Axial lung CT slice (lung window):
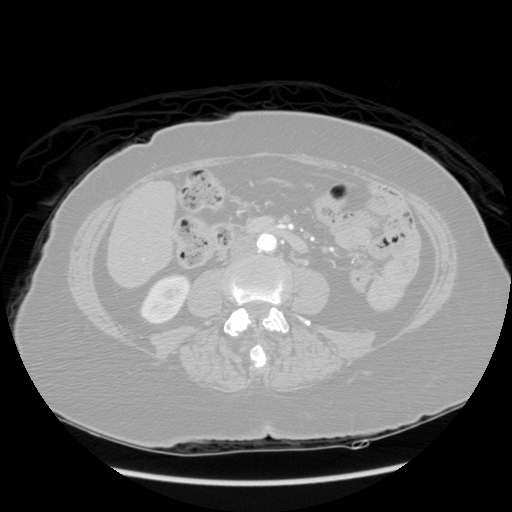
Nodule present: no